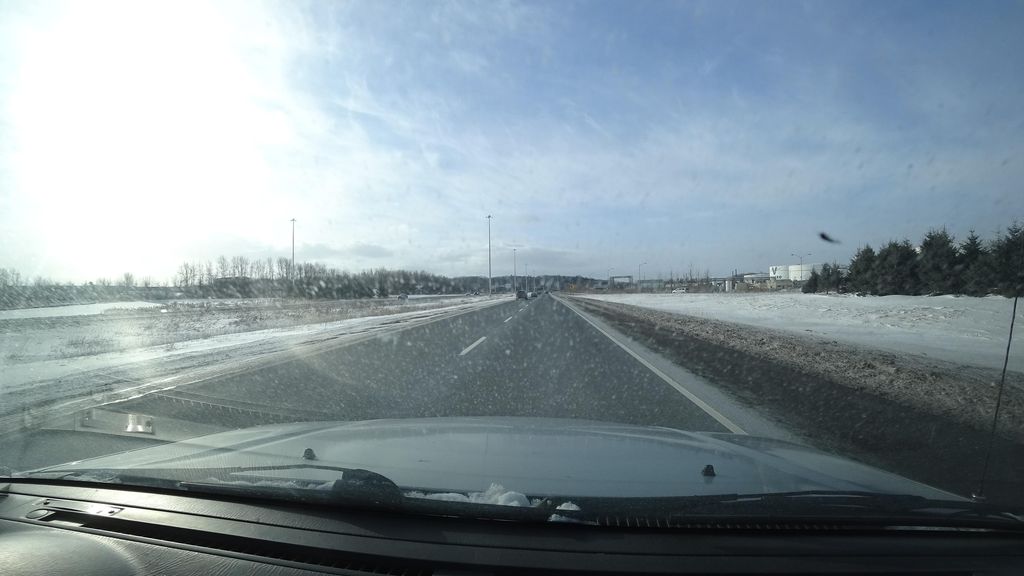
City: quebec_city